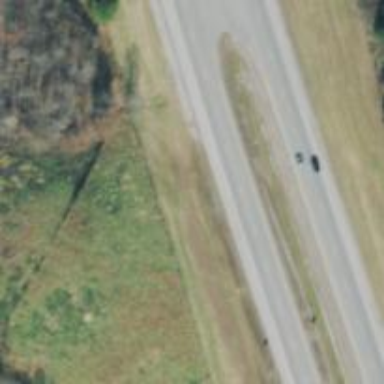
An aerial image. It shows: Trunk highway.